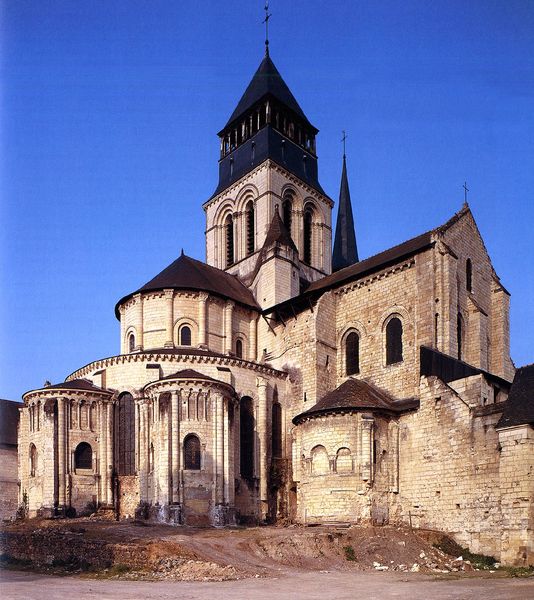
Titel: Abteikirche Abbaye Royale in Fontevraud (Gründung der Abtei 1101)
Standort: Fontevraud (EU - F - Loiretal)
Schlagwörter: blau, himmel, weiß, kirchturm, landschaft, ocker, fenster, marmor, schwarz, säulen, dach, gebäude, beige, architektur, spitze, stein, steine, kirche, turm, schiff, italien, fels, backstein, rundbogen, foto, fotografie, photographie, bögen, glockenturm, kloster, kreuz, türme, kathedrale, rom, photo, aussenansicht, kirchenschiff, sandstein, farbfoto, apsis, romanik, chor, kapelle, abtei, basilika, romanisch, ziegelstein, apsiden, conche, außenaufnahme, tum, conchen, einsiedelei, farbfotografie, vieltürmig, backatein, kapelle+